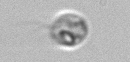
Label: Amoeba